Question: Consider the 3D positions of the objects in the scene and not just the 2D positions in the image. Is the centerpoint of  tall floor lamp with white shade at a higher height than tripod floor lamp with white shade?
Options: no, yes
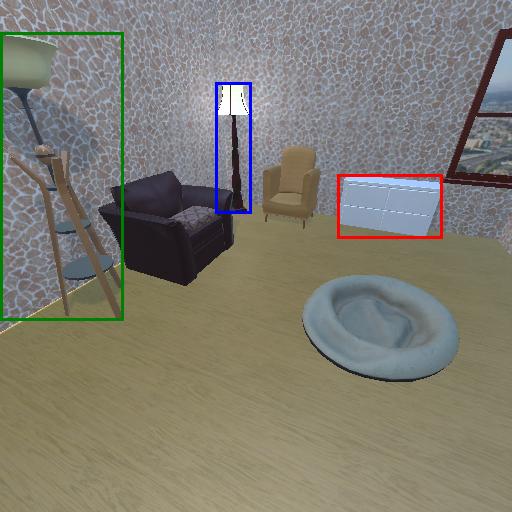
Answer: no